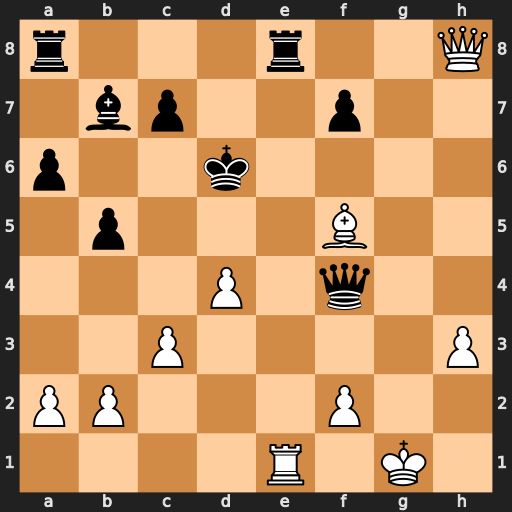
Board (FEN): r3r2Q/1bp2p2/p2k4/1p3B2/3P1q2/2P4P/PP3P2/4R1K1
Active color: w
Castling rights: -
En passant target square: -
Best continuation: Qf6+ Kd5 Qxf7+